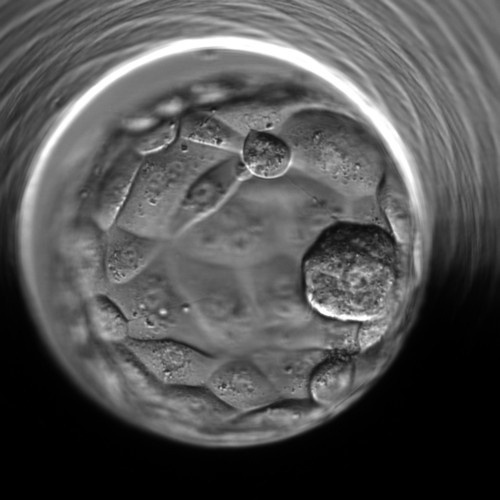
Embryo quality: good